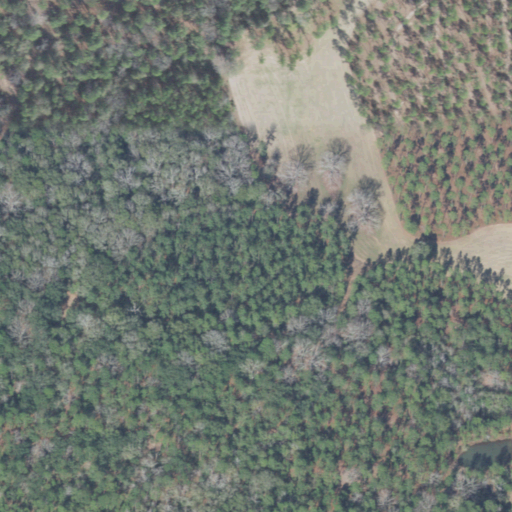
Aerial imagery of mountain in Florida named Danley Hill containing evergreen forest, shrub, and pasture